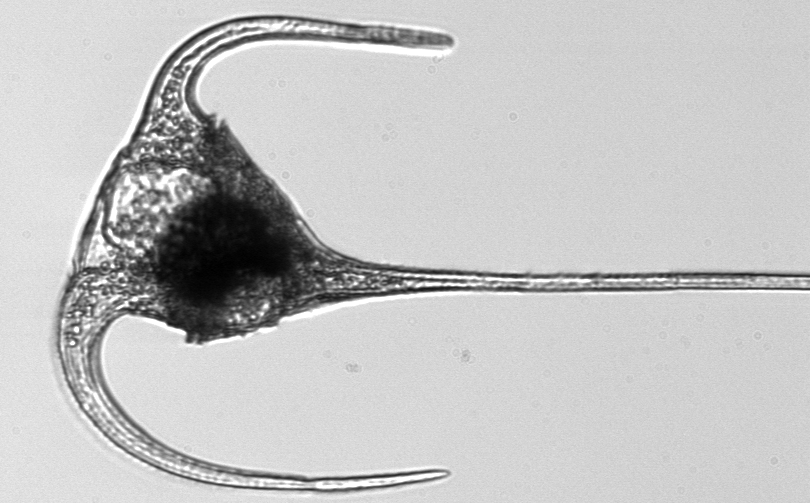
Label: Tripos